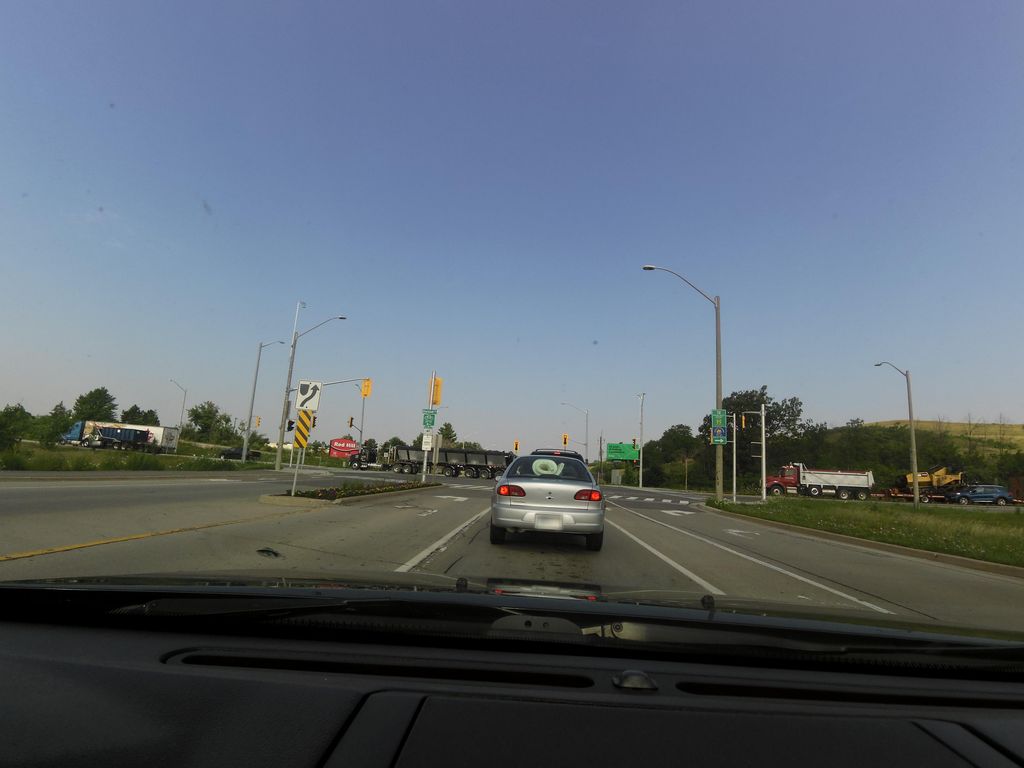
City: hamilton